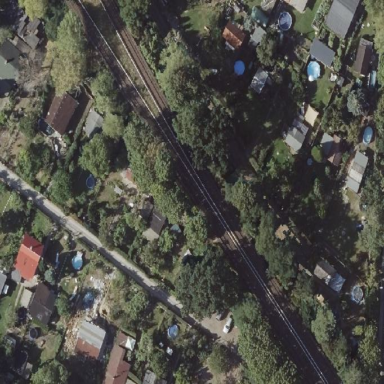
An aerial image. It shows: Plot in the allotments.